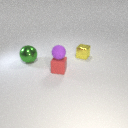
small yellow metal cube to the right of large green metal sphere